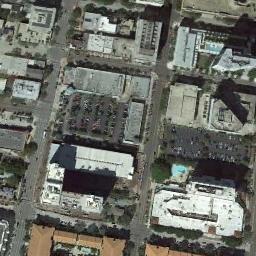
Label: commercial_area